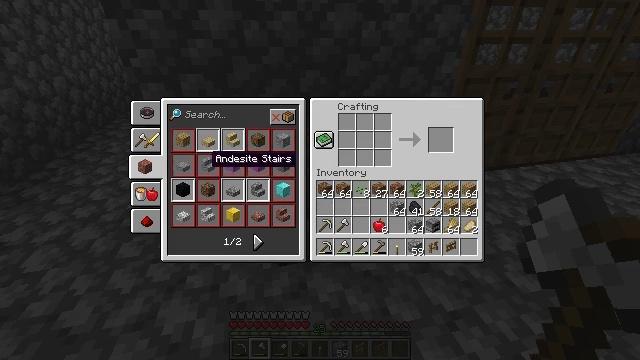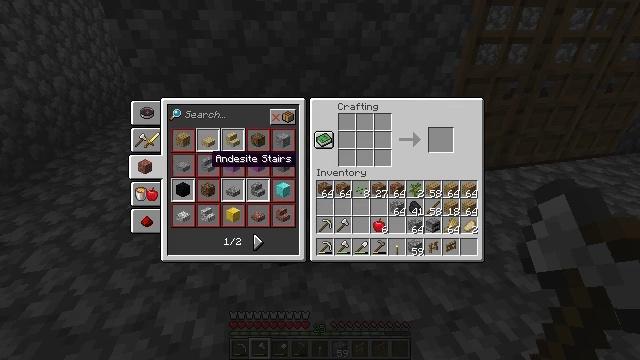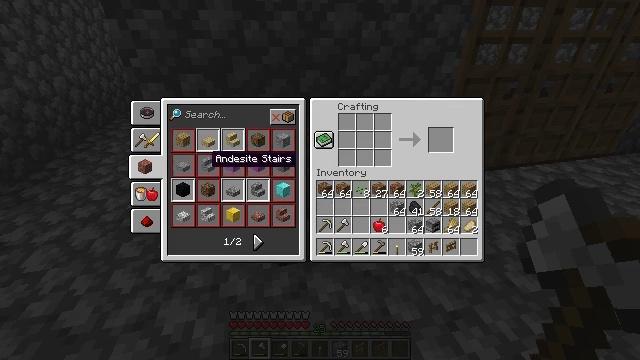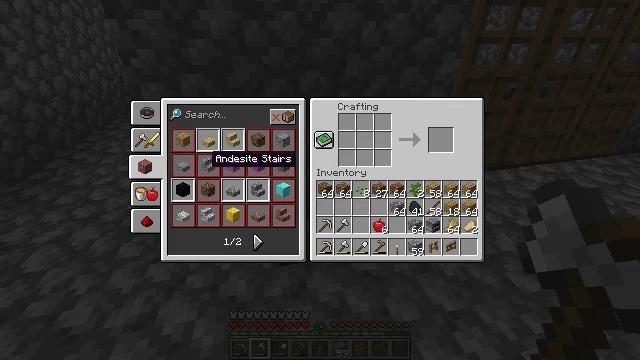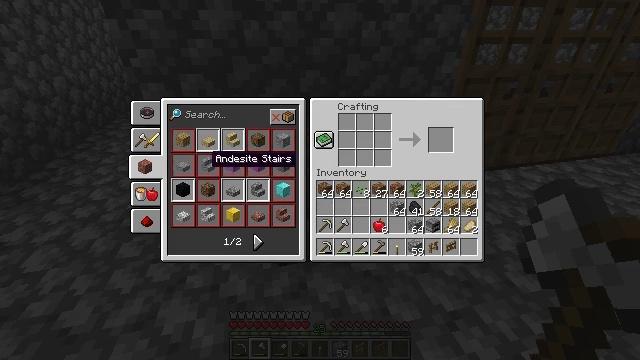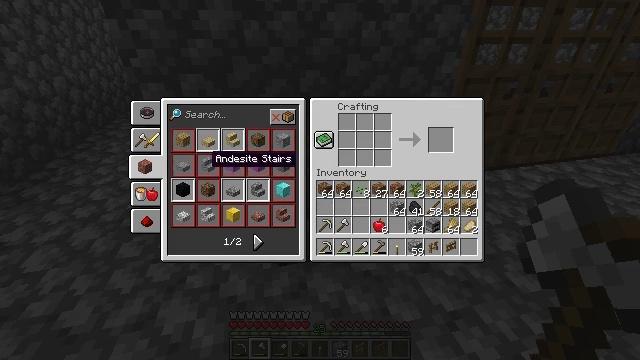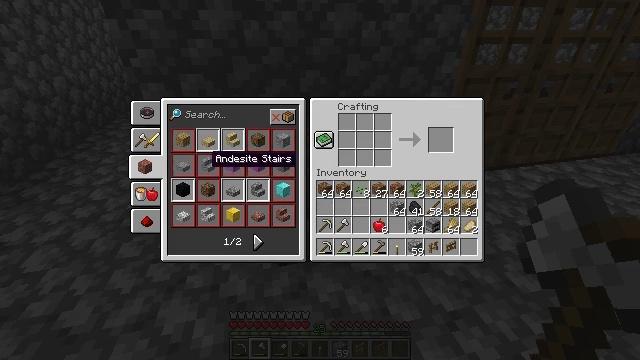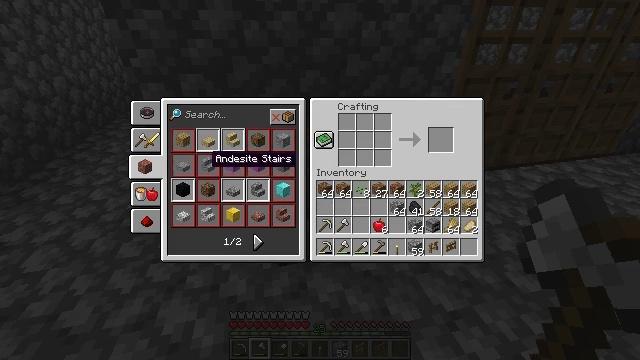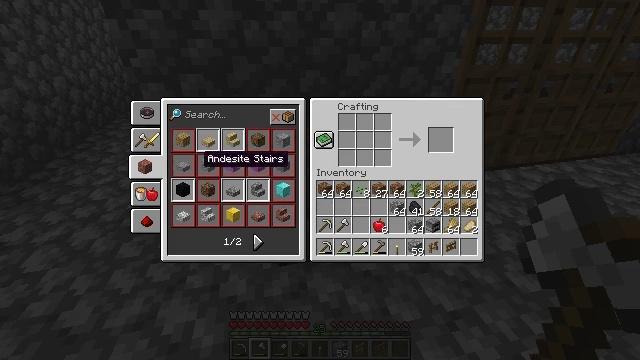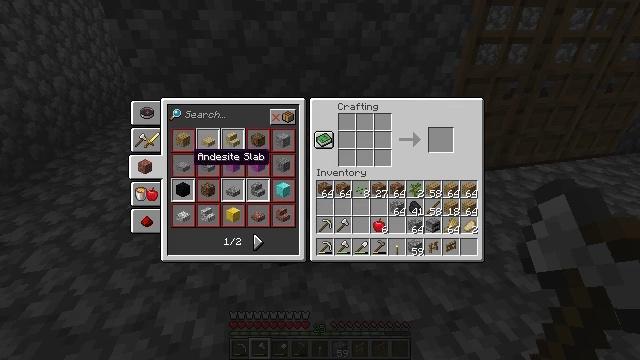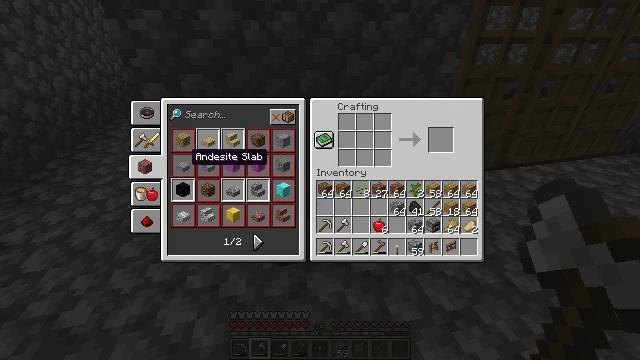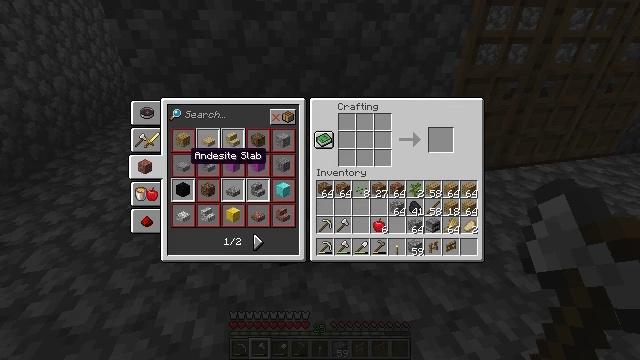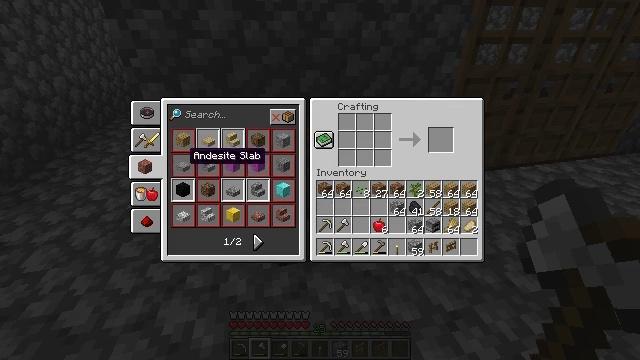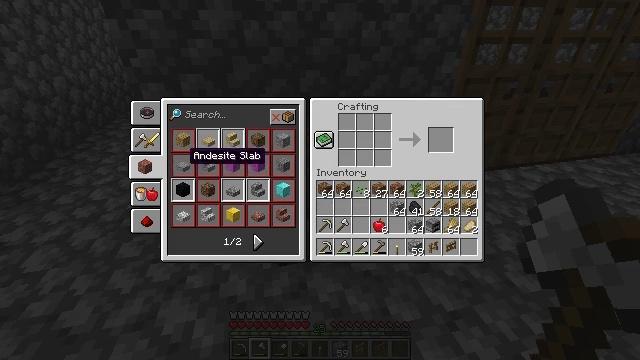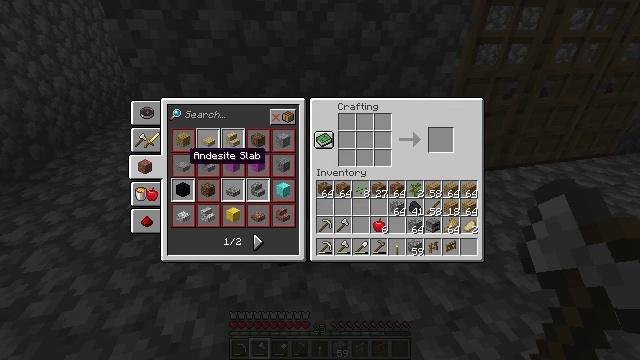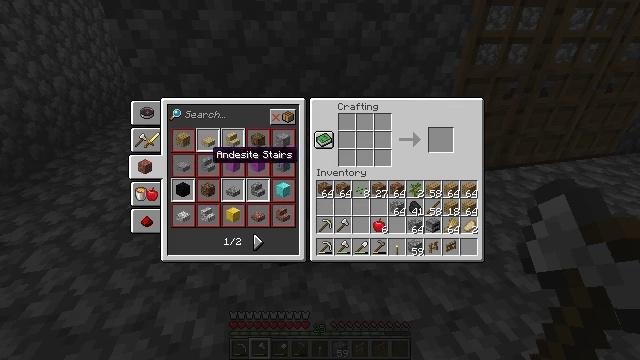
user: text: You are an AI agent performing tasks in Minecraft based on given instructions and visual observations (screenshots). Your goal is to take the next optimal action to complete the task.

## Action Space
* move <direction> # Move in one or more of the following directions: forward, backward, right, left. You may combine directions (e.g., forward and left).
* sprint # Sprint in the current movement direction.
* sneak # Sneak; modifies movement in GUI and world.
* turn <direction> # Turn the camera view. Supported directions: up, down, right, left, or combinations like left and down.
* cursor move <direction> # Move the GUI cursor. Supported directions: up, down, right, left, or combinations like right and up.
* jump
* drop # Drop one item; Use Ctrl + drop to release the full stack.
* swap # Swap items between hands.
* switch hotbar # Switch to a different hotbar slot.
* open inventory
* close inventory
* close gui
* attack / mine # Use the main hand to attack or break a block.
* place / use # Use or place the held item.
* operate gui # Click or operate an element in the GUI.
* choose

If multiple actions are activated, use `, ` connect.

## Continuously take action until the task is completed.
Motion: motion action
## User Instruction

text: Use the crafting table to create granite stairs.
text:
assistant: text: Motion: no_op
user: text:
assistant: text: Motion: no_op
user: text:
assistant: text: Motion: no_op
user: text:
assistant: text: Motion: no_op
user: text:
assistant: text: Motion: no_op
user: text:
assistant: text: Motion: no_op
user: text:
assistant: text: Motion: no_op
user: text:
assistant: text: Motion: no_op
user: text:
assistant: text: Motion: no_op
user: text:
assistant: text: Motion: cursor move left
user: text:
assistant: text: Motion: cursor move left
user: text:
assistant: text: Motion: no_op
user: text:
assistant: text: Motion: no_op
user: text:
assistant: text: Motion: no_op
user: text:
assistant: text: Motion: no_op
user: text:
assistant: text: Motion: no_op
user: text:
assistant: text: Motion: cursor move right
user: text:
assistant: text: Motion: cursor move right and down
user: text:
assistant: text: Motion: cursor move right and down
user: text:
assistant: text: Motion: no_op
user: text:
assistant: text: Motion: no_op
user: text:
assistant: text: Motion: no_op
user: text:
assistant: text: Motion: no_op
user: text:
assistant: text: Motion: no_op
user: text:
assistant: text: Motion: no_op
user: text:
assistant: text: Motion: no_op
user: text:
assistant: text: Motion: no_op
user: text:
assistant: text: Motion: no_op
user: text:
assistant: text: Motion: cursor move left
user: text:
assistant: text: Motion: cursor move left